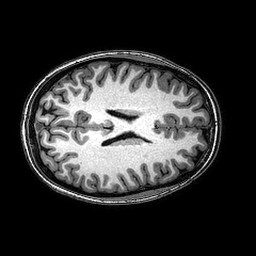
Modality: T1w
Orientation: axial
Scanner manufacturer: philips
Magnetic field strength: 3 T
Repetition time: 0.008144 s
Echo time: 0.00373 s